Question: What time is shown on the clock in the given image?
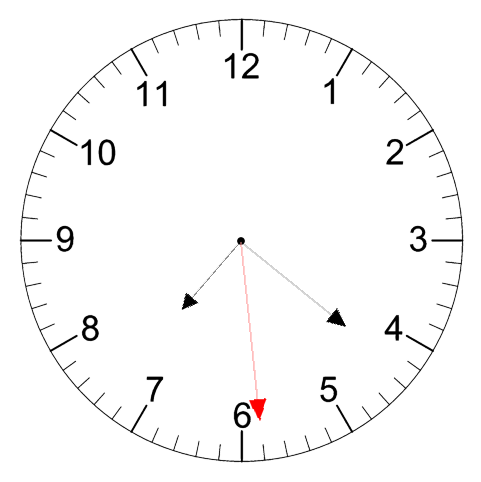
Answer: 07:21:29